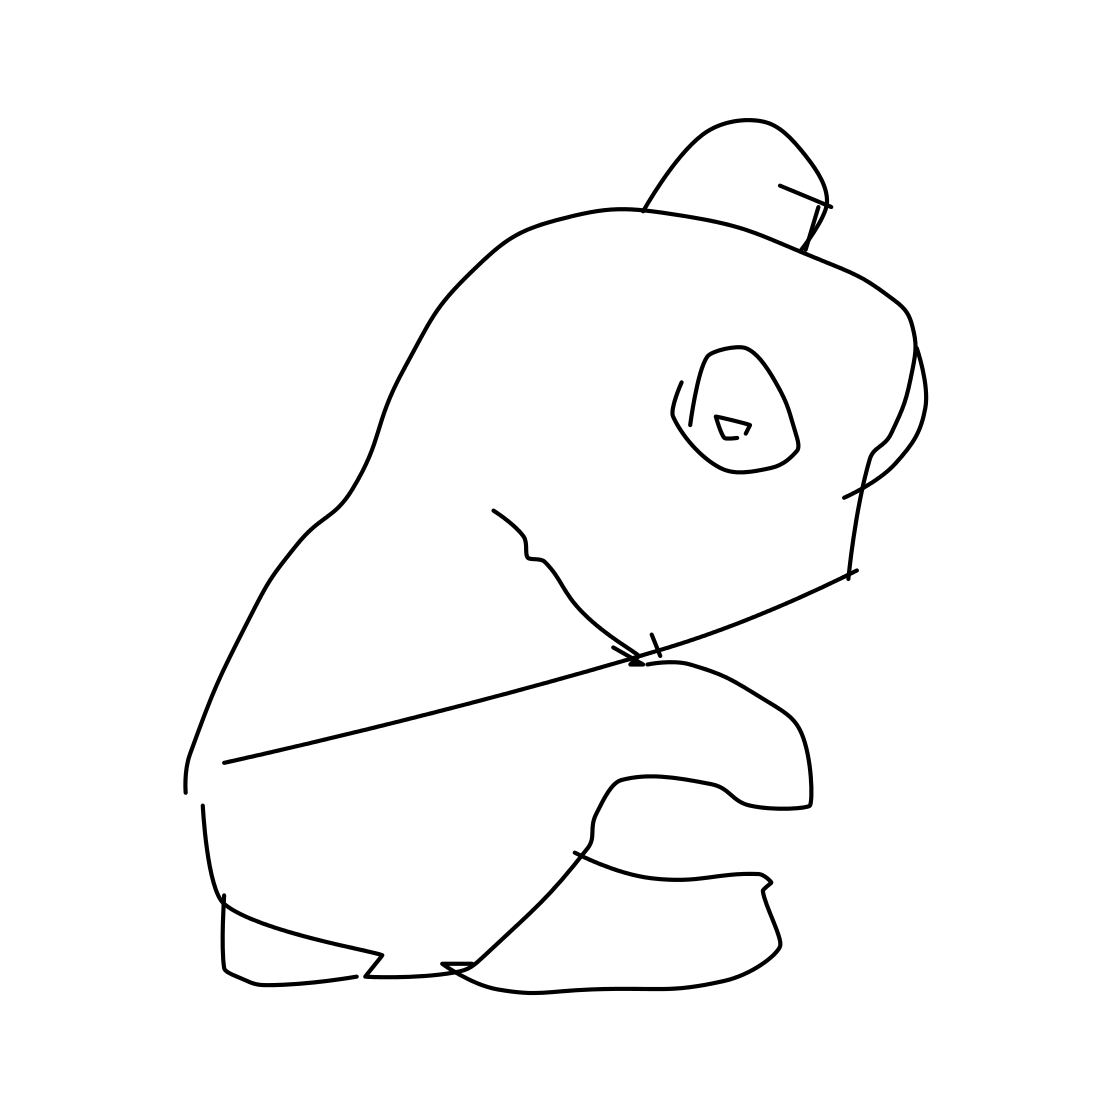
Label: frog